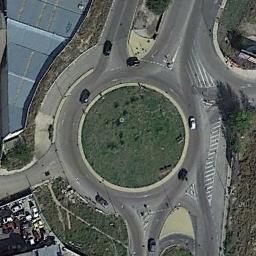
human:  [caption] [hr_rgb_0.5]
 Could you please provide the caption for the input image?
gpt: The roundabout connects some roads and a lawn is in the middle of the roundabout .

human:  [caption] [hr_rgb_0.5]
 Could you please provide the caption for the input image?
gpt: There are several vehicles driving on the road at the roundabout  There is a building and some trees and a large lawn around the roundabout  Many cars are parked in the open space beside the roundabout .

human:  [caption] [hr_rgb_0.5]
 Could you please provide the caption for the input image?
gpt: The roundabout is on the grass next to buildings .

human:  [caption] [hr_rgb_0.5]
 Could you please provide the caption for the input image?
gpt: There are many cars in the parking lot near the roundabout .

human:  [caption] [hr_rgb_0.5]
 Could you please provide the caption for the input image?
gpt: There are many cars and a blue building beside the roundabout .